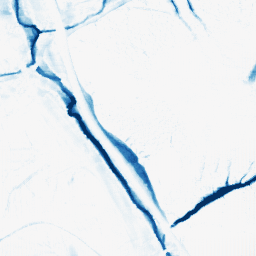
Category: morphological
Decomposition family: morphological_ellipse
Decomposition parameters: operation: closing
width: 10
height: 20
Upsampling method: fft_zeropad
Upsampling parameters: scale: 8
Upsampling scale: 8